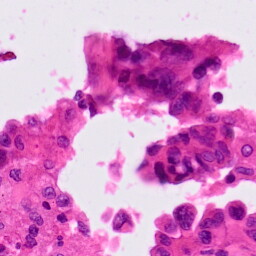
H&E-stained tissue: Lung